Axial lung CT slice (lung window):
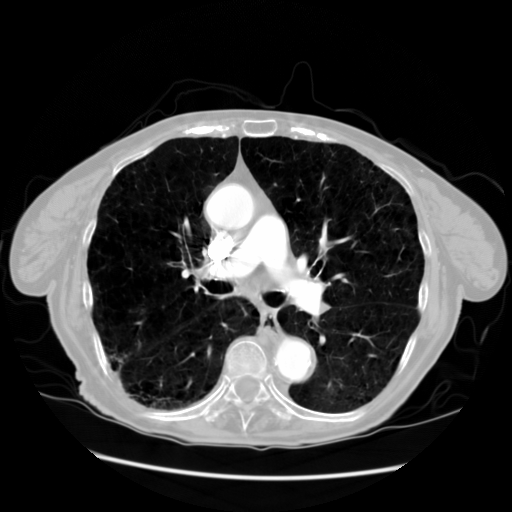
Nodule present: no